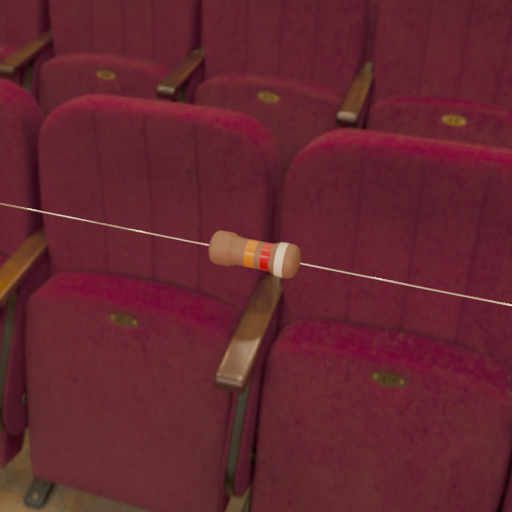
Resistor colour bands (in order): orange, red, white